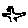
Label: bird